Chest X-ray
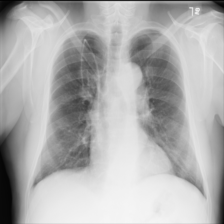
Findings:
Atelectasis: negative
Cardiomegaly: negative
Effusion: negative
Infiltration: negative
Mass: negative
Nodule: negative
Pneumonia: negative
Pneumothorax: negative
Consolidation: negative
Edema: negative
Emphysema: negative
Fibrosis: negative
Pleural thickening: negative
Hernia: negative